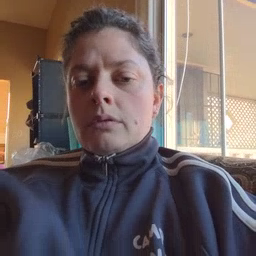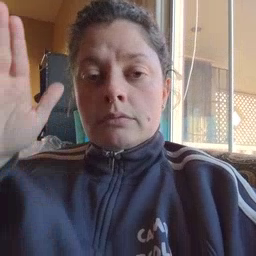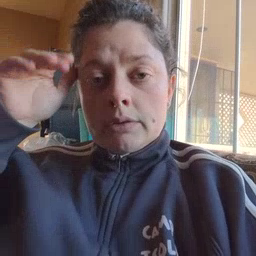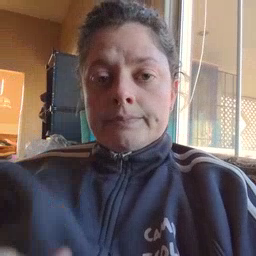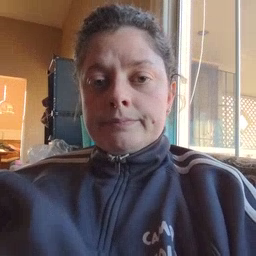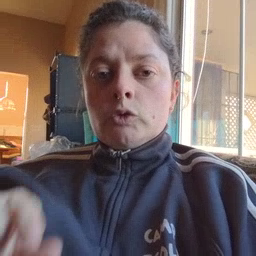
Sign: donkey